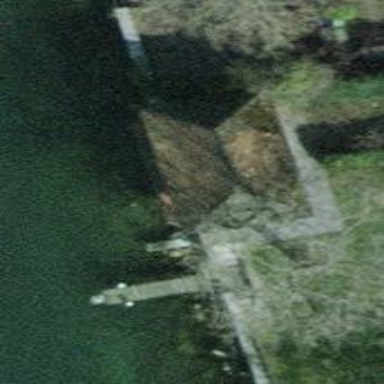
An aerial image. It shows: Hut.